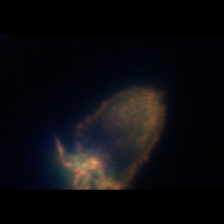
Taxon: Ciliates
Group: Other